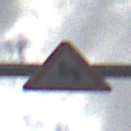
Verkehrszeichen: DoppelkurveZunaechstLinks
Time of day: Midday
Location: Outdoor (Nature)
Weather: PartlyCloudy
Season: NotSpecified
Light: Natural